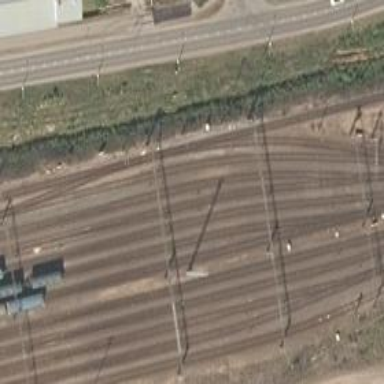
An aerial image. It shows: Rail yard with electrified contact lines for the trains.